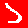
Digit: 5